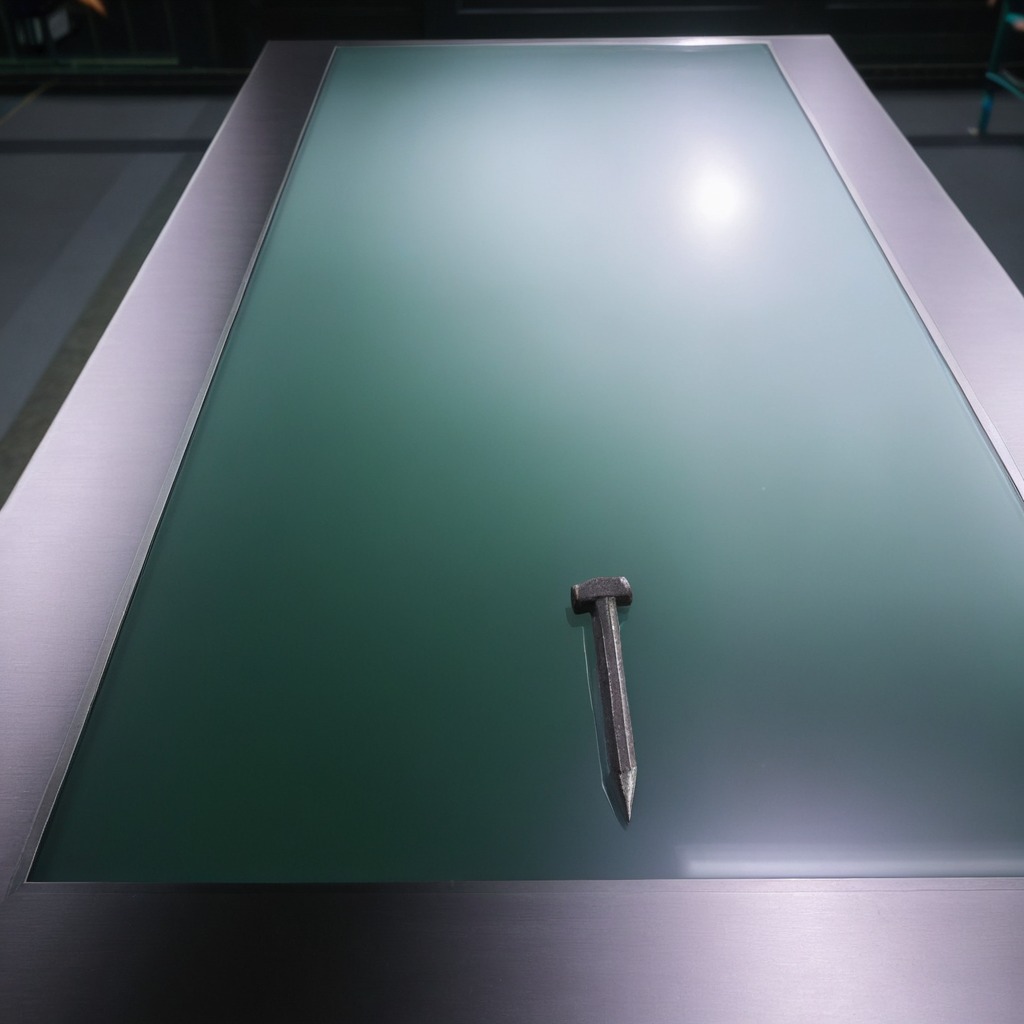
A nail is lying on the table in a railway signal maintenance room.